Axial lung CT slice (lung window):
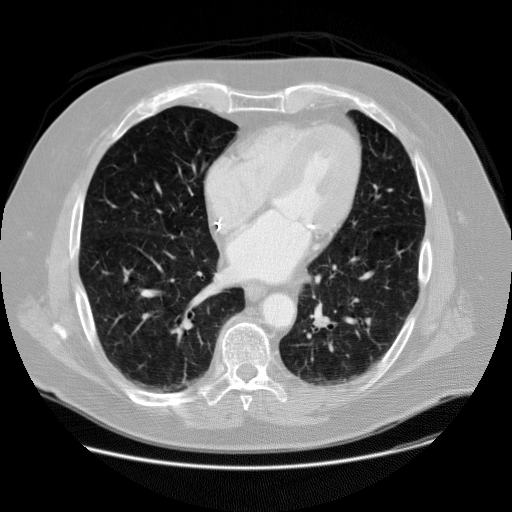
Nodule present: no